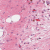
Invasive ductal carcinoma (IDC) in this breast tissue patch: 0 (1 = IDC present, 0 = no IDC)